Question: I can't start mysql on xampp. here's the pannel config :

I tried to run mysql_start.bat but it told me that I couldn't find mysql.ini in mysqlin. Is there a way to install mysql into Xampp?
Thank you
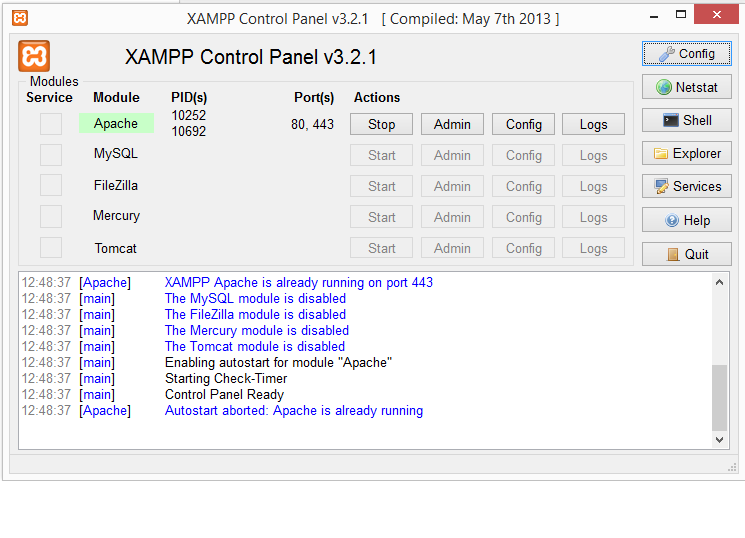
Answer: Thank you @Vinod Kumar and @Kartik09,
I've uninstalled and re-installed XAMPP, the fact is Windows prevents writing permissions in "Program Files", that's why MYSQL couldn't work, I put the folder somewhere else ! :)